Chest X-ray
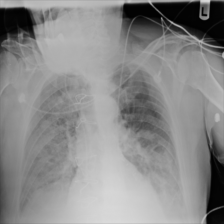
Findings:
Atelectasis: negative
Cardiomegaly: negative
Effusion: negative
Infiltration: positive
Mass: negative
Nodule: negative
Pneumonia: negative
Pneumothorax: negative
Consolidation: negative
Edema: negative
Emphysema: negative
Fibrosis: negative
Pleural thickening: negative
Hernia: negative